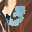
Label: 3